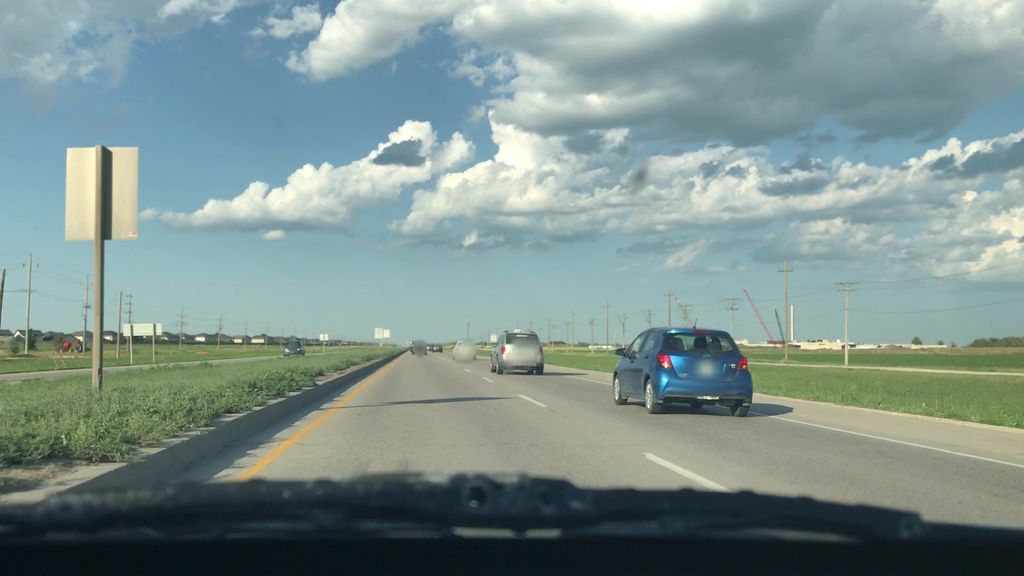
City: winnipeg